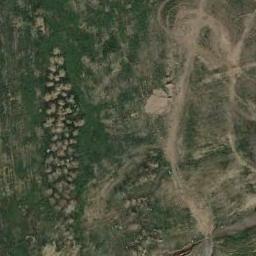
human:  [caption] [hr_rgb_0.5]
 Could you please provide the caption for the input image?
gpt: There is no grass in some parts of the meadow .

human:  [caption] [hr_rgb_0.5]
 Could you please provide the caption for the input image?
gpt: There are two yellow lines on the grass .

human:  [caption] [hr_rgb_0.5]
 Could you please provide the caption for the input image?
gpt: This meadow has different sparsity in different places and some trees are also on the meadow .

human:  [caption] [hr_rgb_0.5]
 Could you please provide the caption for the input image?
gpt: The meadow is next to the bare land .

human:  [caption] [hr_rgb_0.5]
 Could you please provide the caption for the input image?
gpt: There are some yellow bare land on the meadow .